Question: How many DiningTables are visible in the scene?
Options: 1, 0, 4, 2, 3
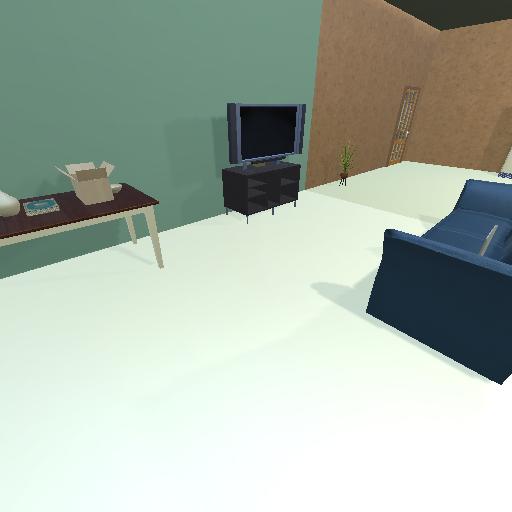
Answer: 1